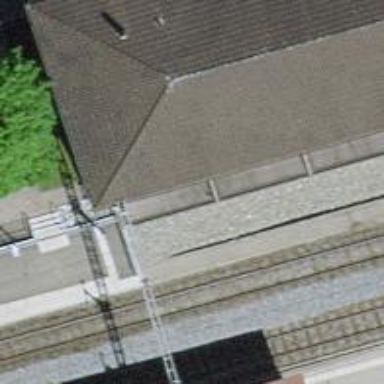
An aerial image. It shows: Narrow-gauge railway with single track running through yard. The railway is electrified with contact line.